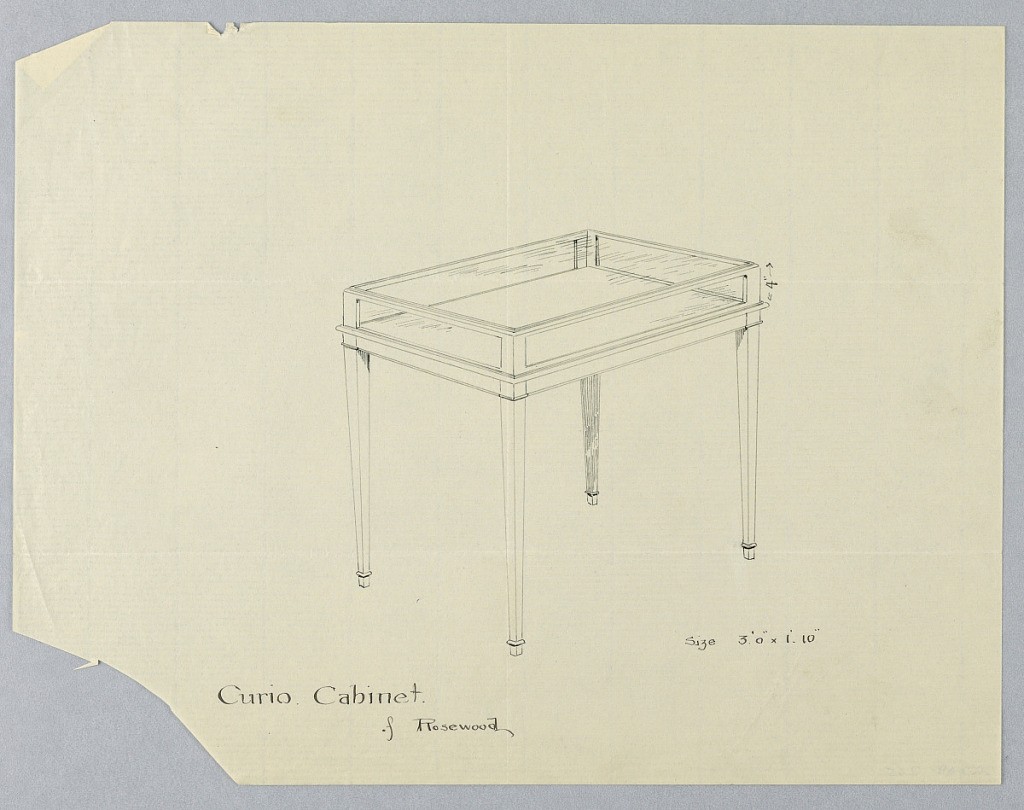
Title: Design for Curio Cabinet in Rosewood
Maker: A.N. Davenport Co.
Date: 1900–05
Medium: Pen and black ink on thin cream paper
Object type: Drawing
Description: Rectangular table with glass-encased top, raised on 4 straight, slightly tapering legs.